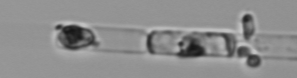
Label: Guinardia_delicatula_TAG_internal_parasite